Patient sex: M
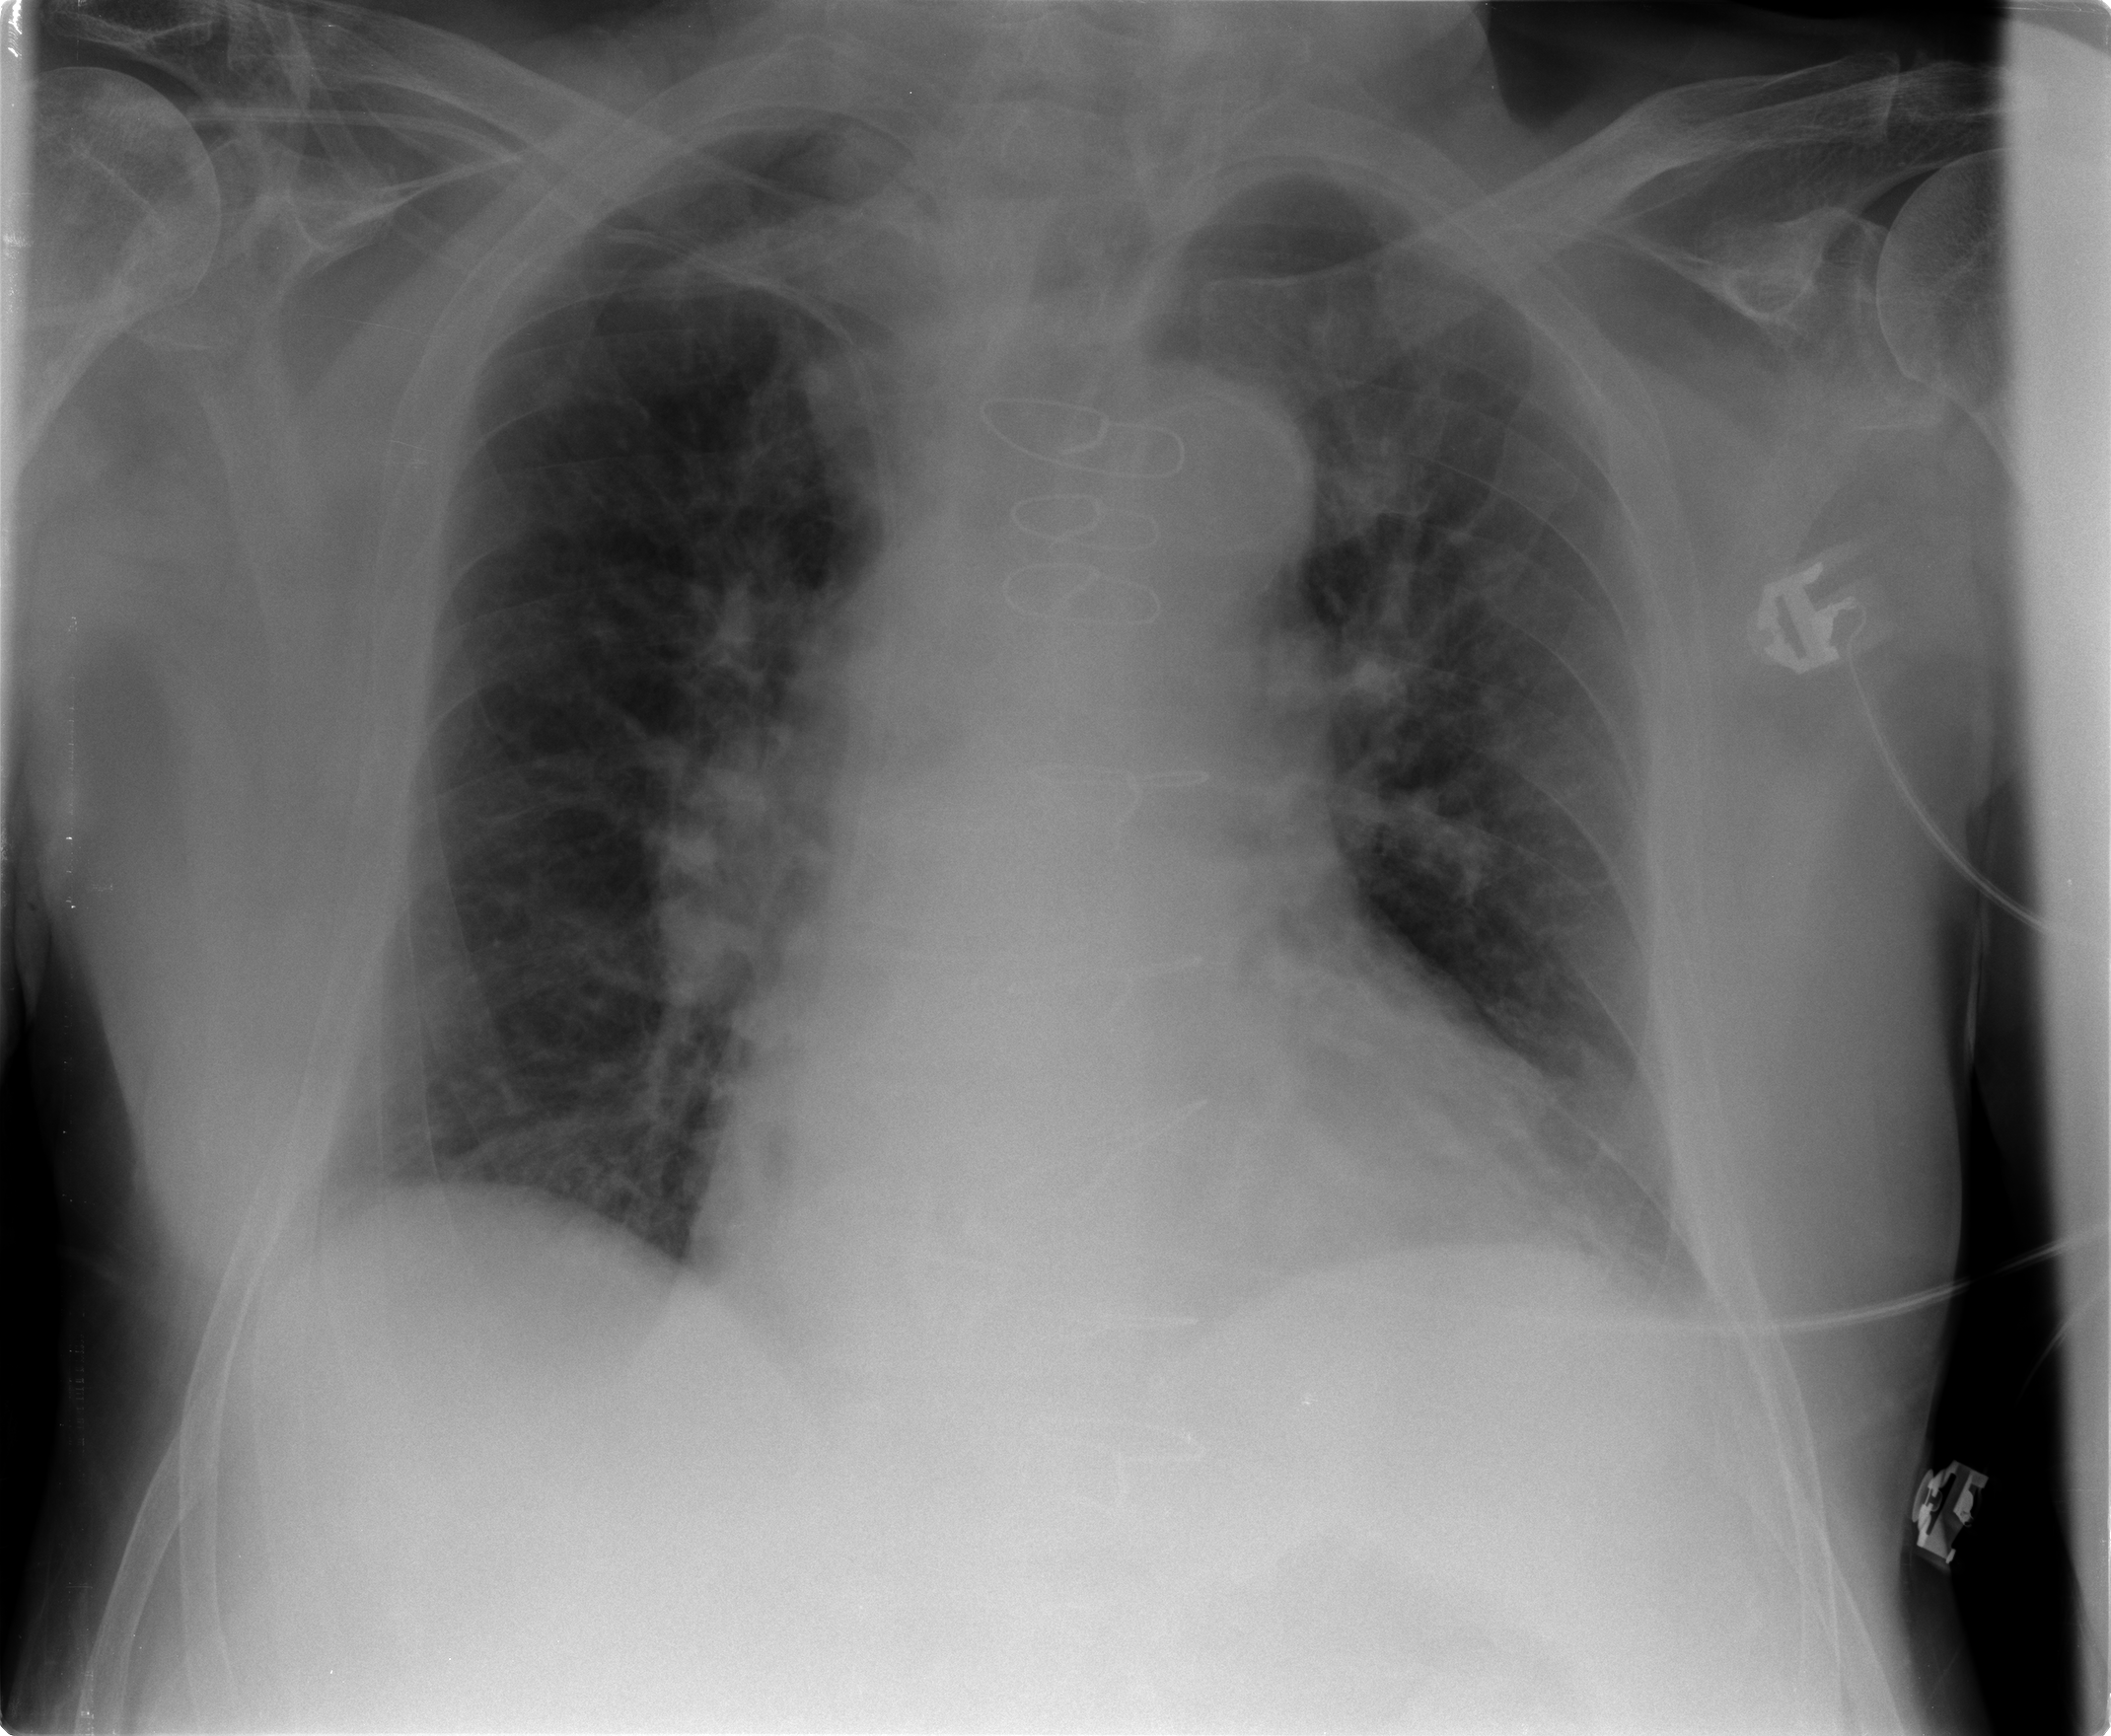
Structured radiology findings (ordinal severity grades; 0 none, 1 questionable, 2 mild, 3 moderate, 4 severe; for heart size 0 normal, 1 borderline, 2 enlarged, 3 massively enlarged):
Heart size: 0
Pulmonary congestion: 2
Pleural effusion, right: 2
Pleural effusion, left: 2
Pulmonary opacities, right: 0
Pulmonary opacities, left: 0
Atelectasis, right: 0
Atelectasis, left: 0